Question: I'm trying to generate a report with each row of a tibble printing vertically in a table on its own page using a for loop. The tables are printing fine, but I want to put headers at the top of each page (and eventually, text). Since the line of code to print the header (which appears as a header in my own document but not in my reprex, not sure why) is above the line of code to print the table, using kable, I expect the header to print above the table. I suspect kable is doing something I don't understand behind the scenes but I cannot determine what.
What am I doing wrong, and how may I print headers at the top of each page?
I've provided below: a screenshot of the current output.
Relevant portion:
'''
---
title: "kable-order-reprex"
author: "Rob Creel"
date: "6/4/2021"
output: pdf_document
---
'''{r setup, include=FALSE}
knitr::opts_chunk$set(echo = TRUE)
library(tidyverse)
library(magrittr)
library(kableExtra)
'''
'''{r chunk1, echo=FALSE, results='asis'}
for (i in 1:nrow(mtcars)) {
# Generate Table
mtcars %>%
slice(1) %>%
stack() %>%
select(ind, values) %>%
kable(col.names = NULL) %>%
kable_styling() -> my_table
cat("
\pagebreak
")
# Print Header
cat(paste0("## ", mtcars %>% rownames() %>% extract2(i)))
# Print Table
print(my_table)
cat("
\pagebreak
")
}
'''
'''
Pic of mis-ordered output.:

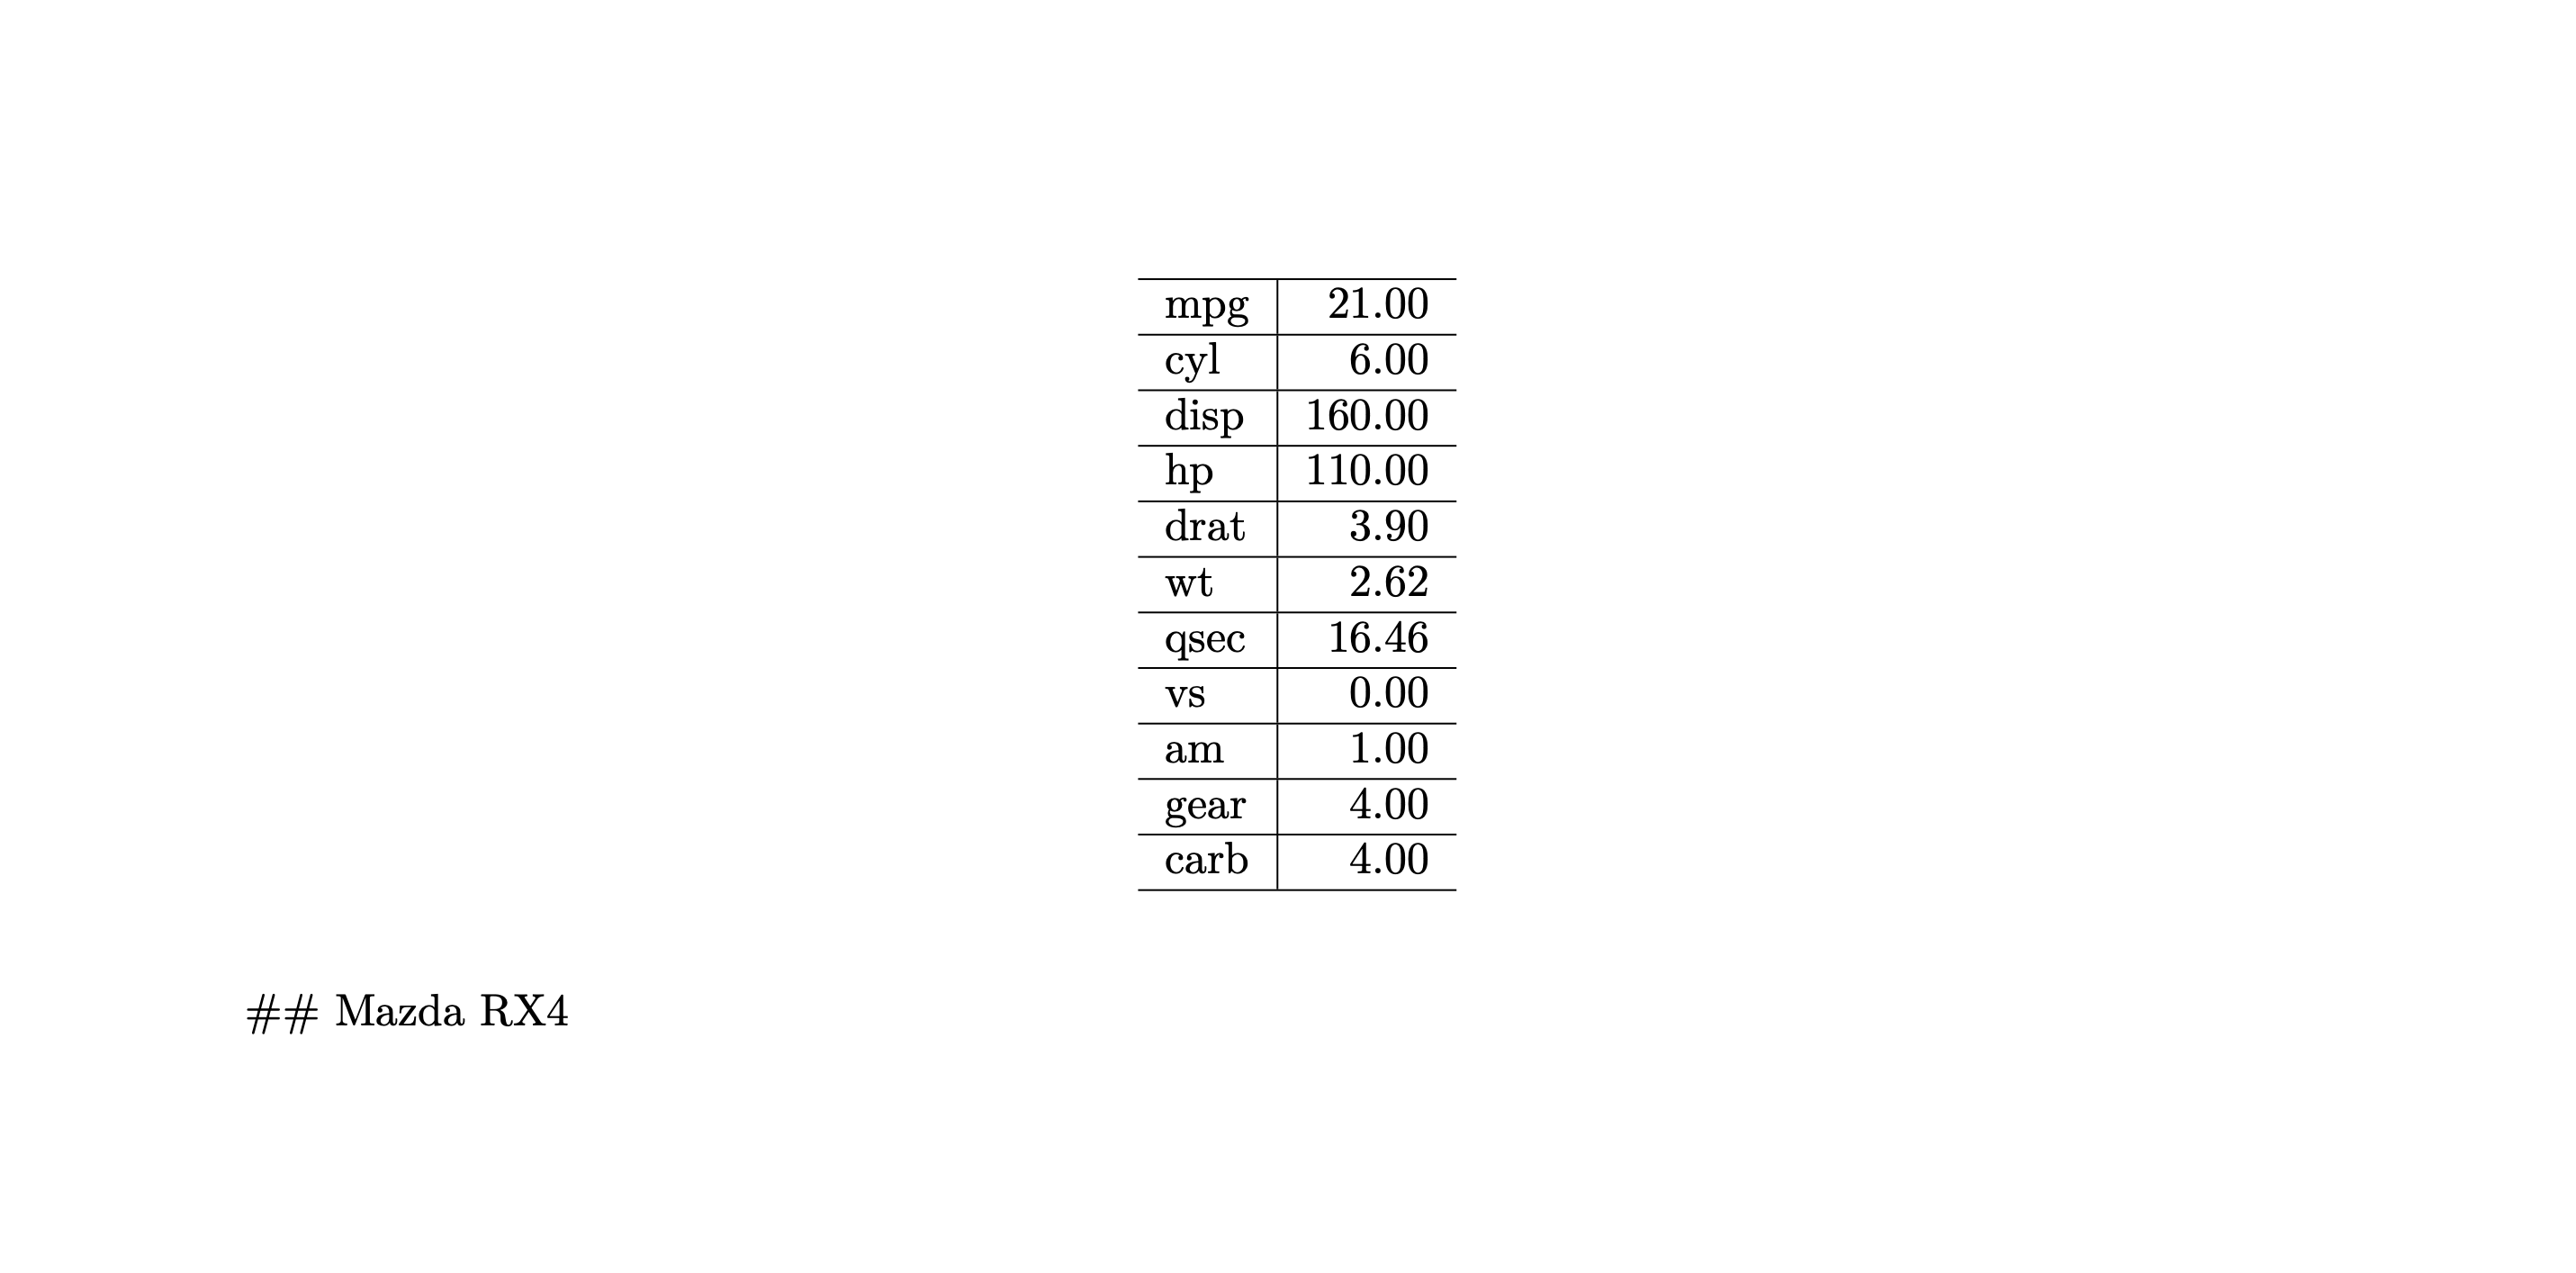
Answer: As far as I can tell everything is working as intented. The problem is <URL>.
You can change the behaviour of the kable output by setting the argument 'latex_options' in 'kable_styling()'. E.g.
'''
mtcars %>%
slice(1) %>%
stack() %>%
select(ind, values) %>%
kable(col.names = NULL) %>%
#Use either "hold_position" or "HOLD_position"
kable_styling(latex_options = "hold_position") -> my_table
'''
'hold_position' corresponds to 'h', while 'HOLD_position' is 'H', <URL>
See similar question with answer <URL>